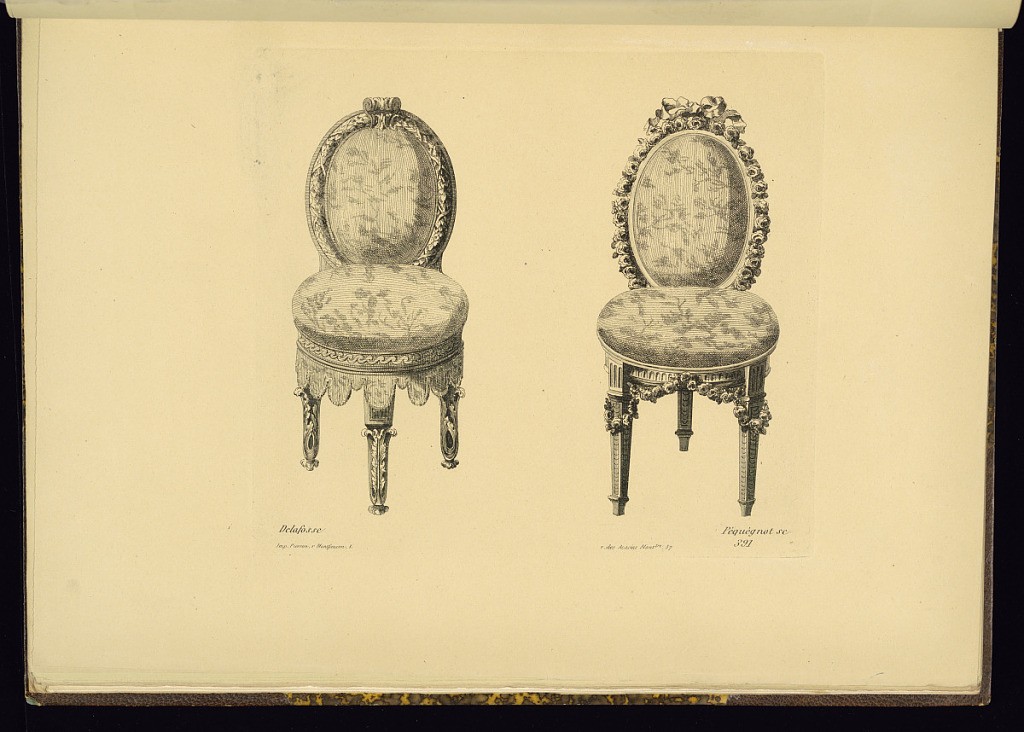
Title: Two Chair Designs
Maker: Jean-Charles Delafosse, French, 1734 – 1789
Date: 1849–66
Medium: Etching on paper
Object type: Print
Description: Two designs for upholstered chairs with carved frames with an oval back, featuring festoons of flowers, laurel leaf molding, wave and scale patterns, fluting, and scrolling acanthus leaves. The plate is signed with the printmaker, publisher, and original designer, and numbered.